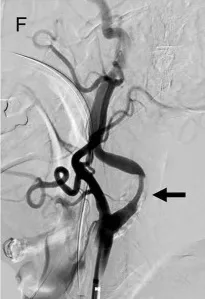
Magnetic resonance imaging (MRI) and angiography findings. (F) Final angiography showing the left ICA stenosis (arrow, lateral view).
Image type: radiology (mri)